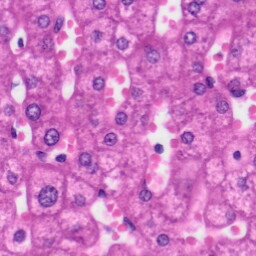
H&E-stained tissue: Liver